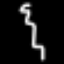
Label: squiggle